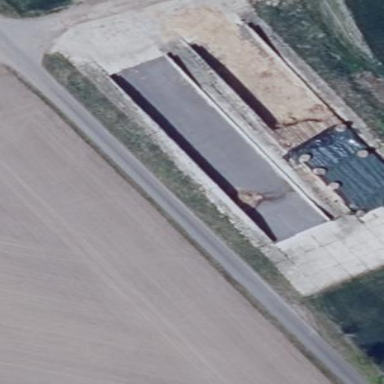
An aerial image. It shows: Bunker silo.